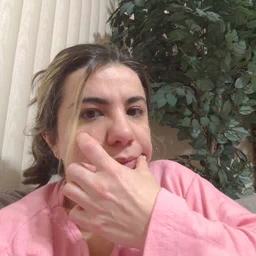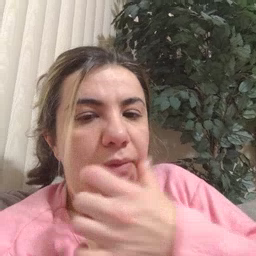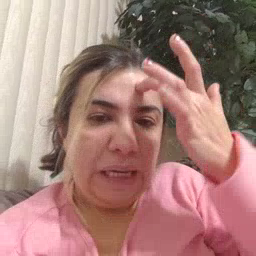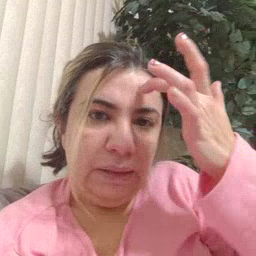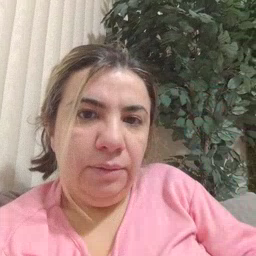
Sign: sick